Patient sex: F
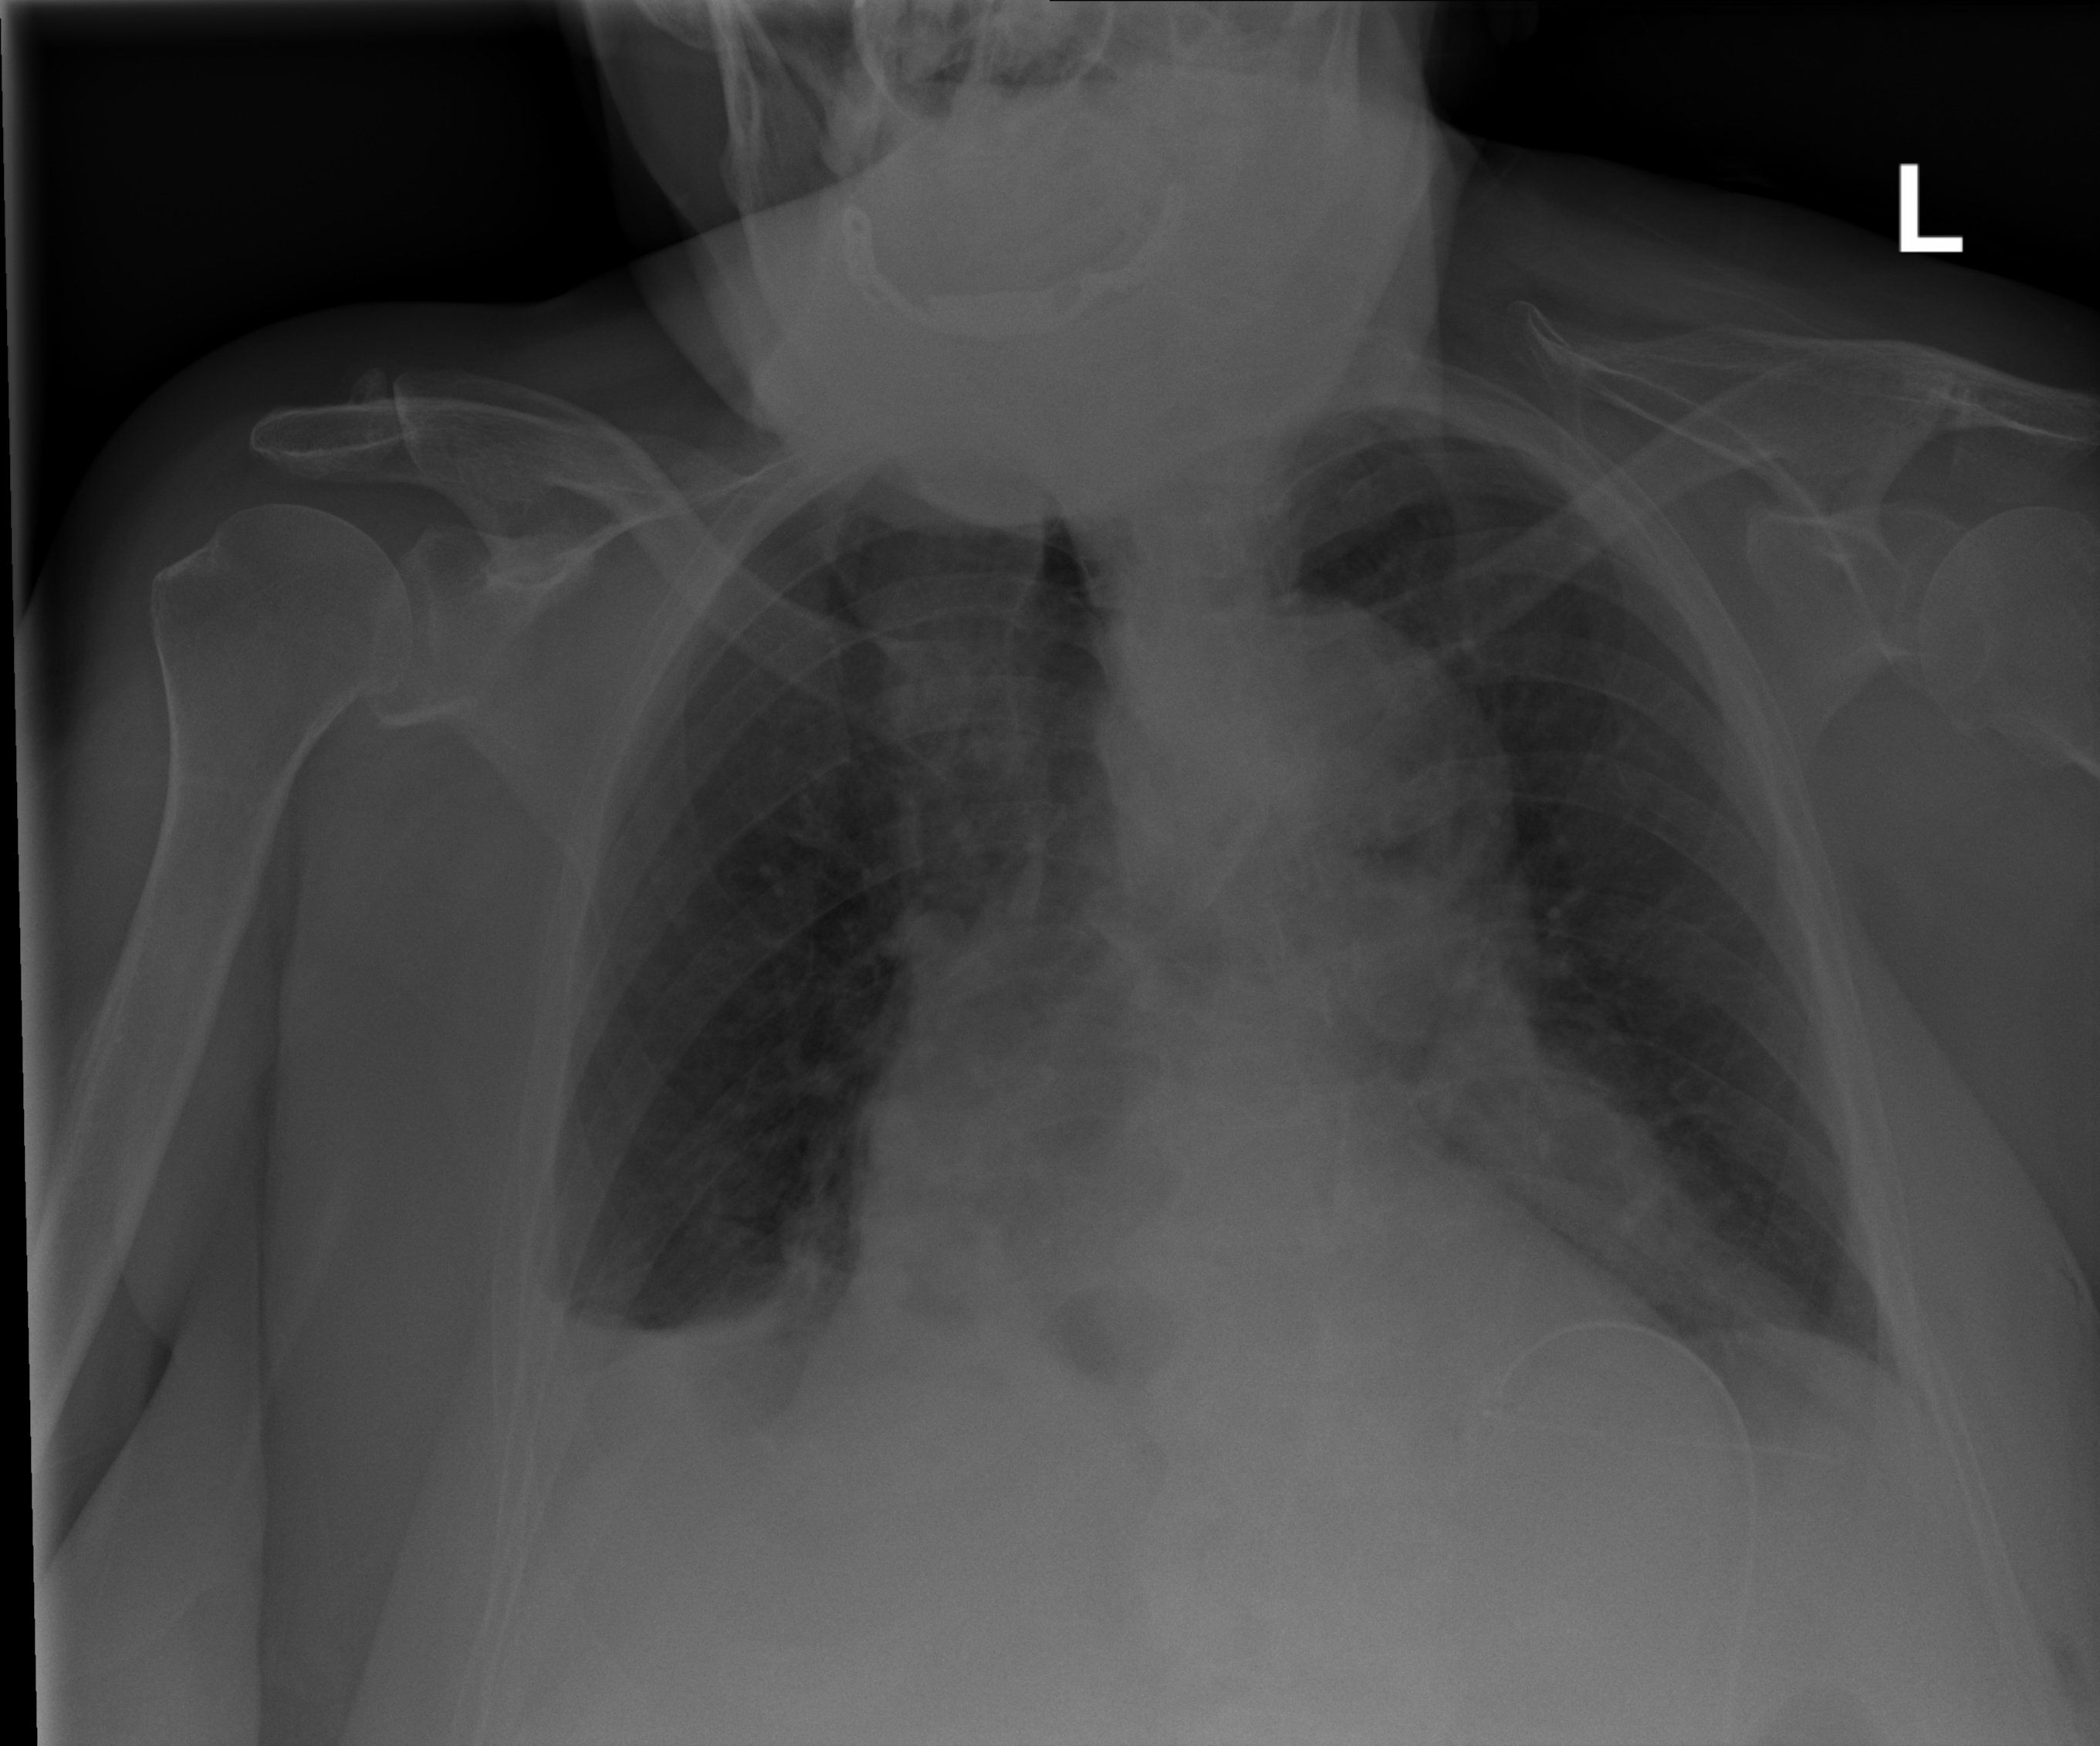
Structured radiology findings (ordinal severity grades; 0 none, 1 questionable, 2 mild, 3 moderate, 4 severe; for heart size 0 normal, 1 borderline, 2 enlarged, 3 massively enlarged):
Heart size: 2
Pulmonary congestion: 0
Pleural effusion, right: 2
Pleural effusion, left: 0
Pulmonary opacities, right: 0
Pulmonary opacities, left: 0
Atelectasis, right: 2
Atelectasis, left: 2